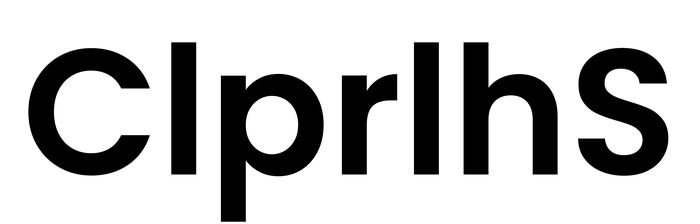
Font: Poppins-SemiBold